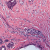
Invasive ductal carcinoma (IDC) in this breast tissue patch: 1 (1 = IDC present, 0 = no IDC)